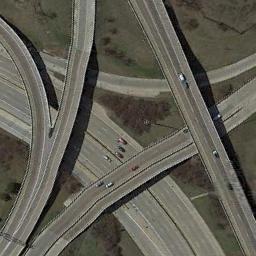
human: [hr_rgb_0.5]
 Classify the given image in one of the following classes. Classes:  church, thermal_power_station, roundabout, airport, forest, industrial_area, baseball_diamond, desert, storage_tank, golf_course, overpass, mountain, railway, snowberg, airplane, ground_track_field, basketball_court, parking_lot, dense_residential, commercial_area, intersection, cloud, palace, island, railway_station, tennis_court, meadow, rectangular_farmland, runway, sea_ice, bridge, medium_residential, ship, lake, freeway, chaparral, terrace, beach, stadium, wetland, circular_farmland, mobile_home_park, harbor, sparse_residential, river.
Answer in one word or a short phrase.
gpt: overpass